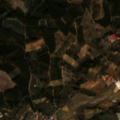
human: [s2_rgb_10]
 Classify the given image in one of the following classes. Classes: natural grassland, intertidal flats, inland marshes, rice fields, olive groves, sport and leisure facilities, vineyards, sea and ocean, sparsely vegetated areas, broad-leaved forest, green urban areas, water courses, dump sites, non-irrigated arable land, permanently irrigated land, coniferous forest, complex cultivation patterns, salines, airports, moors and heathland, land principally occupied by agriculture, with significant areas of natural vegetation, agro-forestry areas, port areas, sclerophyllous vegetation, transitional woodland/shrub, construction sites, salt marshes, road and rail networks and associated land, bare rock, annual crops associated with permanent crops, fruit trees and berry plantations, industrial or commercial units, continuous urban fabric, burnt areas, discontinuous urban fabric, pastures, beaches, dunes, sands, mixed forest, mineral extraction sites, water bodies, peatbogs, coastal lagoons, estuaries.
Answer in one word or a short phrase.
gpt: discontinuous urban fabric, non-irrigated arable land, complex cultivation patterns, broad-leaved forest, transitional woodland/shrub